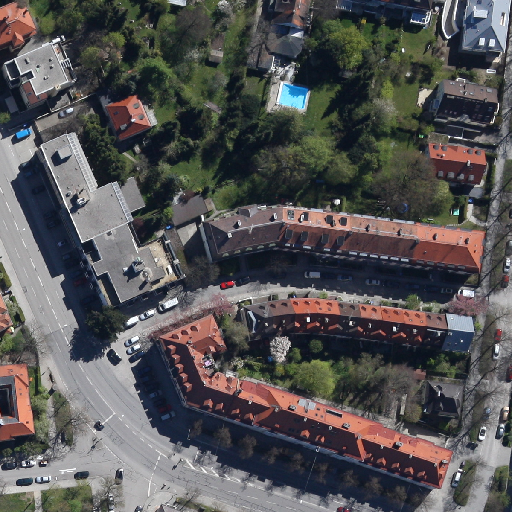
Referring expression: impervious surface